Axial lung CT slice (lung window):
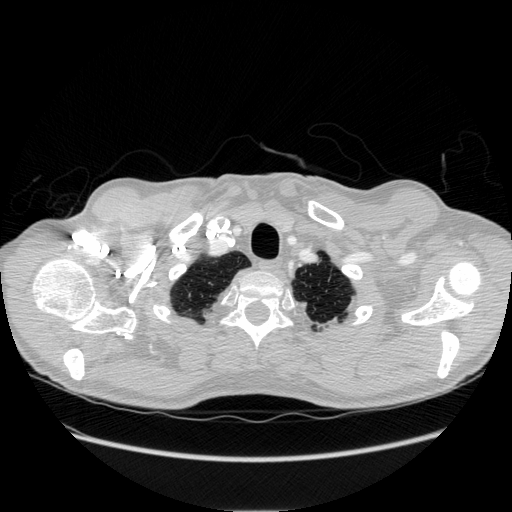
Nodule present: no